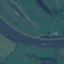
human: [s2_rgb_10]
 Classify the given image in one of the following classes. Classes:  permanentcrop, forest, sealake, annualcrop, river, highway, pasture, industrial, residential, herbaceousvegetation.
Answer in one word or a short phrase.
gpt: River